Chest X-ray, AP view. Patient: 53 years old, sex F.
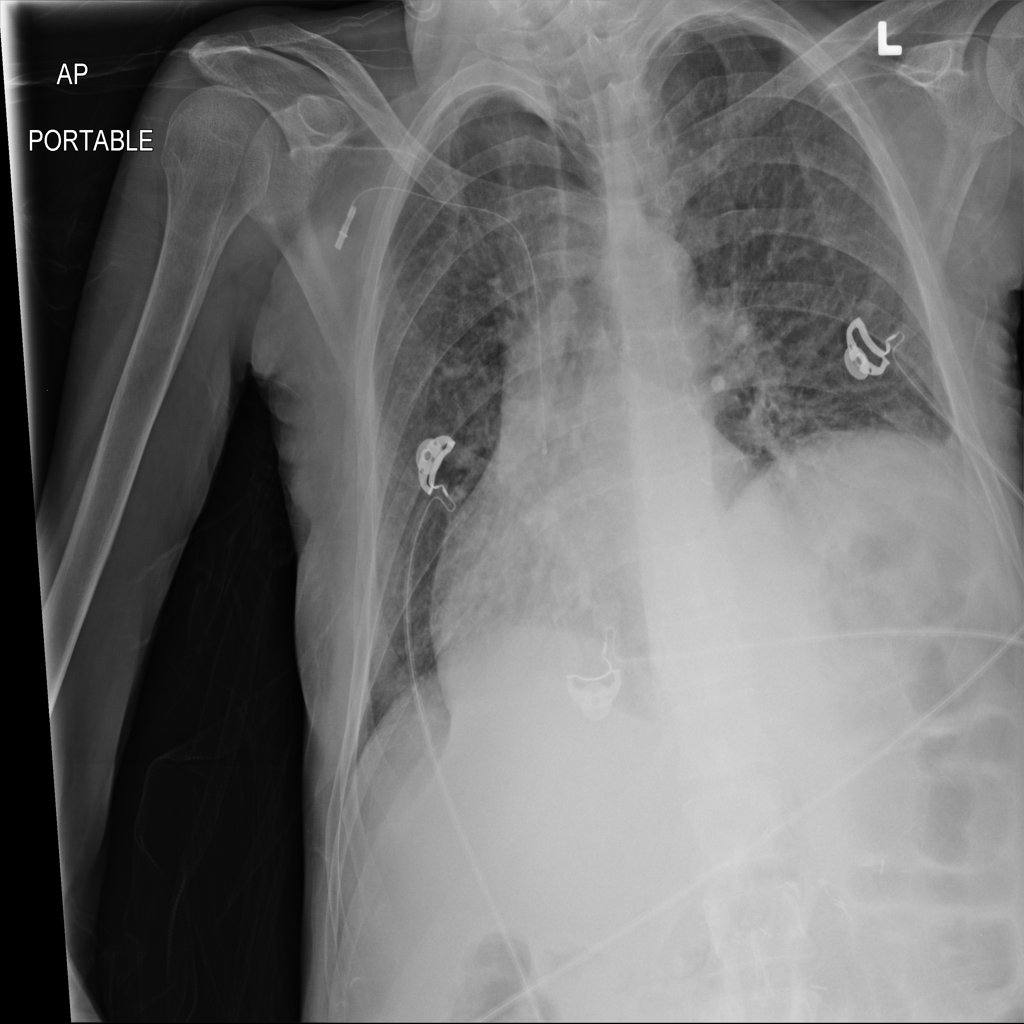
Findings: No Finding